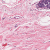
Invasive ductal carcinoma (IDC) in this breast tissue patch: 0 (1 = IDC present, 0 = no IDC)